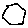
Label: hexagon